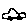
Label: car